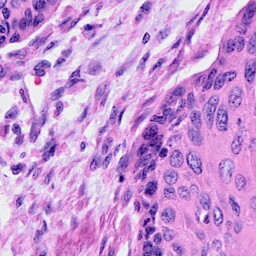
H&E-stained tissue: Cervix